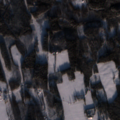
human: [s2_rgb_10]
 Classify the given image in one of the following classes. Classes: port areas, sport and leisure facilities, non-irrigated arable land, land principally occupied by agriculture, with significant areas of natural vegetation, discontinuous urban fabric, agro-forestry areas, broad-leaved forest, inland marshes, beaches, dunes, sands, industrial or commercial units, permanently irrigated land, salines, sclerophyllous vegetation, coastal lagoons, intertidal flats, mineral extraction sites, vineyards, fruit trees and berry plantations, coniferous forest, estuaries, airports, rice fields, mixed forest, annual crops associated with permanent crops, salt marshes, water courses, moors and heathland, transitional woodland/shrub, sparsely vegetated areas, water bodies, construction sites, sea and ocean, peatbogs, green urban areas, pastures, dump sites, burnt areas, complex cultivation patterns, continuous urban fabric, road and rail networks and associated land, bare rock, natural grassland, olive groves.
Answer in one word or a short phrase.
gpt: non-irrigated arable land, coniferous forest, mixed forest